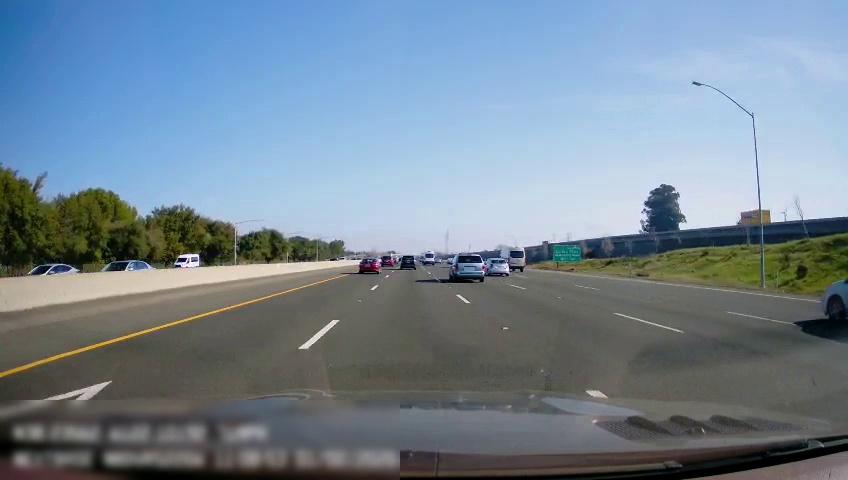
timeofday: Day
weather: Sunny
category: Drivable Space
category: Vehicles | Truck
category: Vehicles | Van
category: Vehicles | Van
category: Vehicles | Van
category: Vehicles | SUV
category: Vehicles | Car
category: Vehicles | Van
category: Vehicles | Van
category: Vehicles | Car
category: Vehicles | Car
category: Vehicles | Van
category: Vehicles | Car
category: Lanes | Alternate Lane
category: Lanes | Current Lane
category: Lanes | Current Lane
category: Lanes | Alternate Lane
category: Lanes | Alternate Lane
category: Lanes | Alternate Lane
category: Traffic | Signs